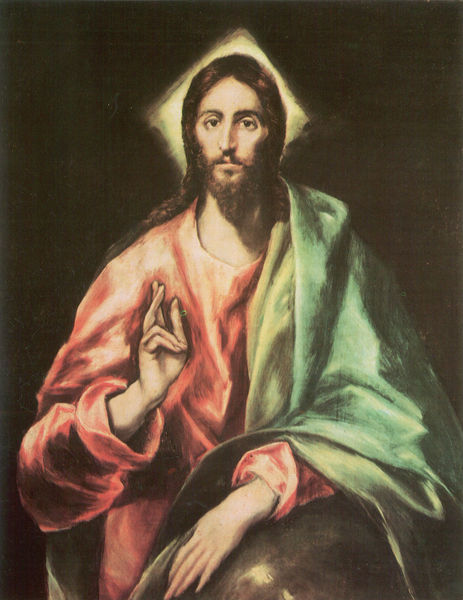
Titel: Der Erlöser
Künstler: El Greco
Standort: Toledo
Institution: Apostolado Museum
Schlagwörter: dunkel, gemälde, hand, mann, schatten, umhang, weiß, gelb, grün, sitzen, braun, fenster, finger, frisur, geste, haar, hell, hintergrund, licht, mund, nase, orange, schwarz, zeichen, blick, rot, malerei, bart, augen, falten, gesicht, lang, vollbart, ärmel, hals, hände, portrait, porträt, öl, gewand, gold, haare, lange haare, mantel, frontal, locken, scheitel, rund, sitz, oliv, zeigefinger, zopf, ernst, glanz, robe, überwurf, lichteinfall, faltenwurf, knie, leuchten, eckig, rechteck, religion, kugel, frieden, spitzbart, raute, gestus, umrißlinien, heiligenschein, nimbus, christus, jesus, jesus christus, manierismus, anblick, segen, segnen, lichtquelle, blickkontakt, sprechend, geln, heilig, gloriole, heiland, tunika, el greco, gruß, quadrat, viereck, christentum, ikone, feingliedrig, christi, unruhig, erlöser, friedlich, teilung, weltkugel, christ, segensgestus, maniriert, segenshand, messias, segnend, hare, corona, greco, segnet, gegwand, monokromer hintergrund, spaltung, illuminiert, pace, peace, 16., nimbus hochformat, chrits, nchristus